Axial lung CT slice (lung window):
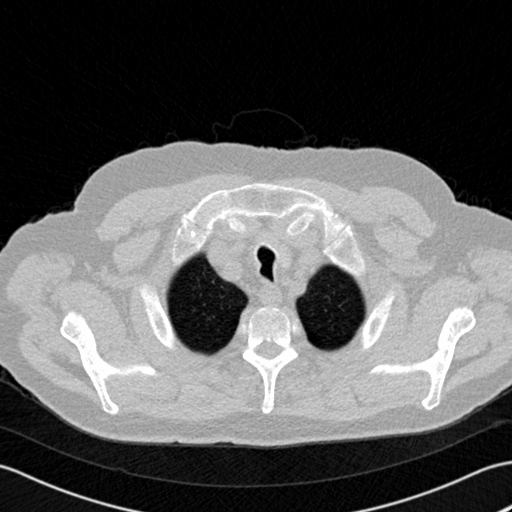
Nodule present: no